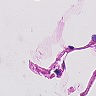
Metastatic tissue present: no